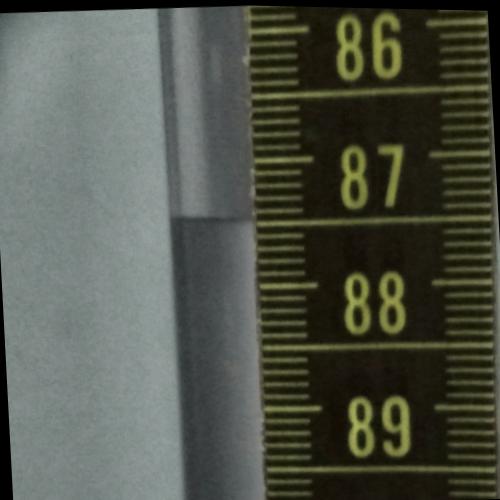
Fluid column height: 87.5 cm